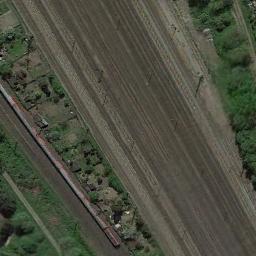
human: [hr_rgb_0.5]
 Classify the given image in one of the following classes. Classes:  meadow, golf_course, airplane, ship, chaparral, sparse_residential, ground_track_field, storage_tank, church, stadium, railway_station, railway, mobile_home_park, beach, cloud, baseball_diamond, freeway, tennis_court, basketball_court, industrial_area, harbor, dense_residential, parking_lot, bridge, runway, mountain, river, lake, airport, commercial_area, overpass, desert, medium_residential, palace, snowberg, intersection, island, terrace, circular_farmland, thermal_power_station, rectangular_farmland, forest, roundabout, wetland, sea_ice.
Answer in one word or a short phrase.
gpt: railway